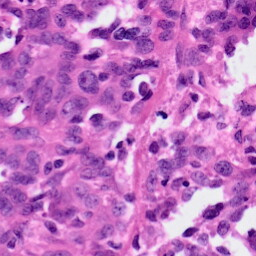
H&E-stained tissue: Ovarian